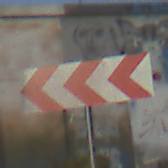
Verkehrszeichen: RichtungstafelnInKurvenGrossRechts
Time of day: MorningAfternoon
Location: Outdoor (Urban)
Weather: PartlyCloudy
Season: NotSpecified
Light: Natural